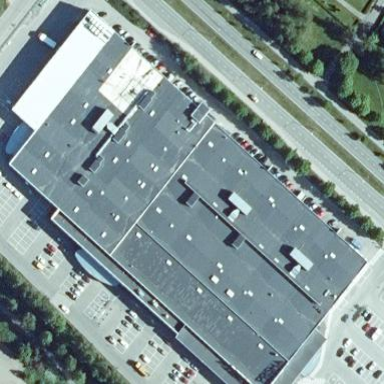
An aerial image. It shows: Supermarket building.